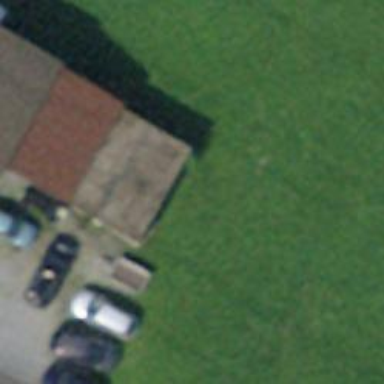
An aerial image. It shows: Garage building.